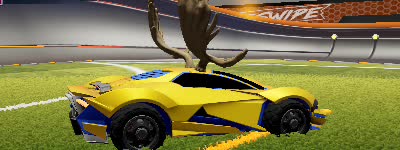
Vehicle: werewolf